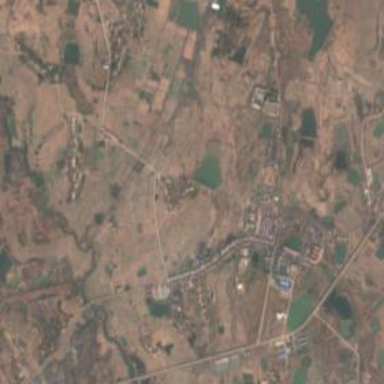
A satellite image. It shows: Township within town.